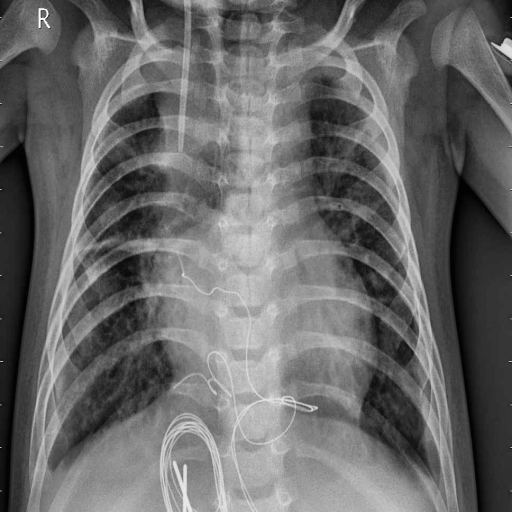
Finding: PNEUMONIA